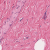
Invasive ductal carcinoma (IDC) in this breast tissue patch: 0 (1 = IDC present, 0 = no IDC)